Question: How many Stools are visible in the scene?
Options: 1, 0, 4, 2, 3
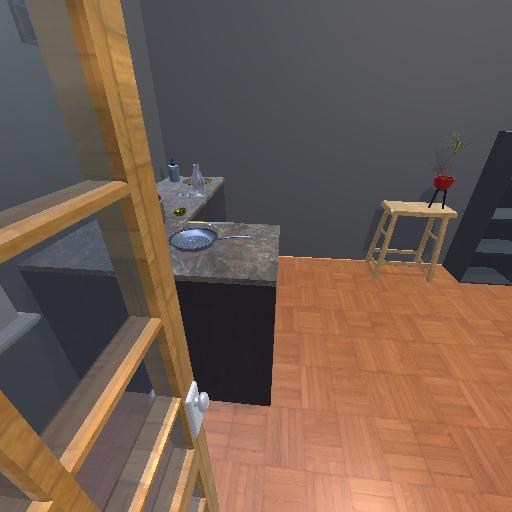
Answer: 1